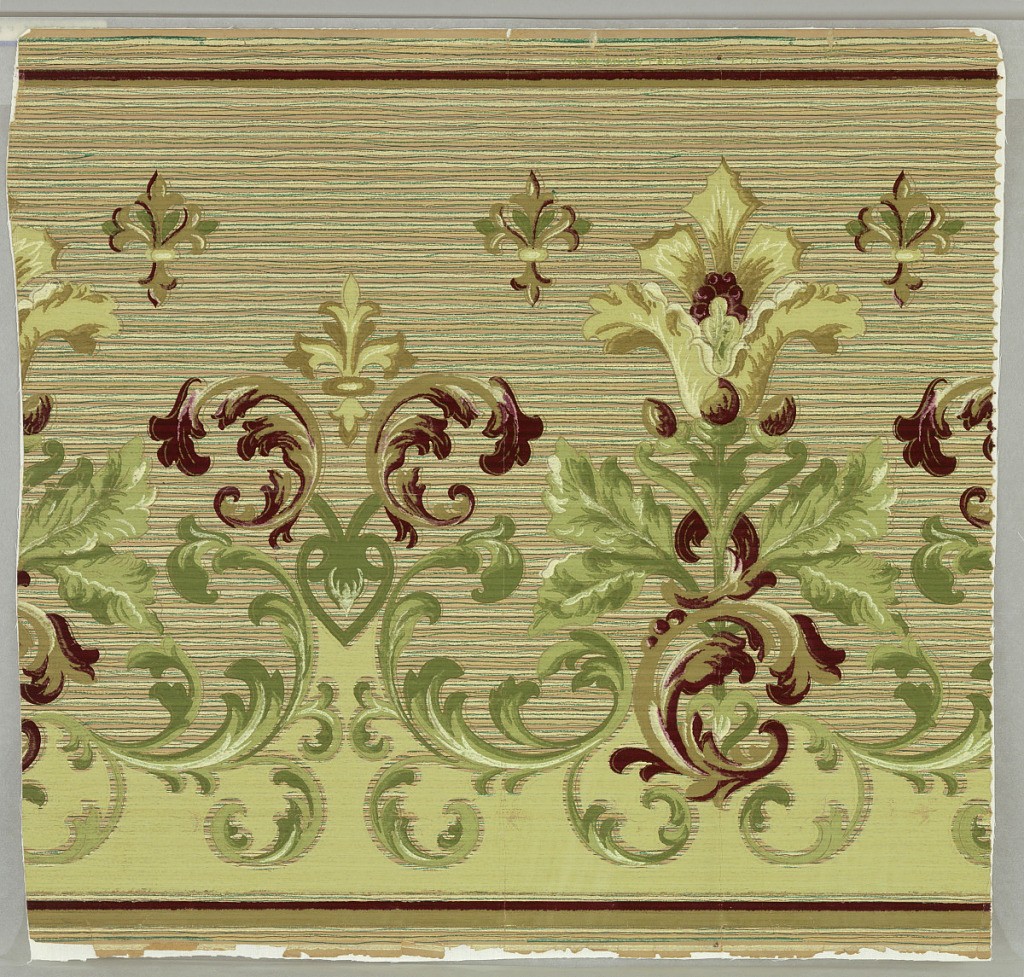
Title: Frieze
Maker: York Card & Paper Co., 1891
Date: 1900
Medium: Machine-printed
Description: Large lily flanked by fleur-de-lys; leaves and scrolls. Greens and dark red on strie ground, over-printed with pale green at bottom of design.